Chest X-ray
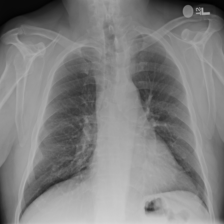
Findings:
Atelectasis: negative
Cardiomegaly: negative
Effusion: negative
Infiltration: negative
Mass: negative
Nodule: negative
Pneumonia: negative
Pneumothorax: negative
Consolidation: negative
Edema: negative
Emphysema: negative
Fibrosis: negative
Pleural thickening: negative
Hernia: negative